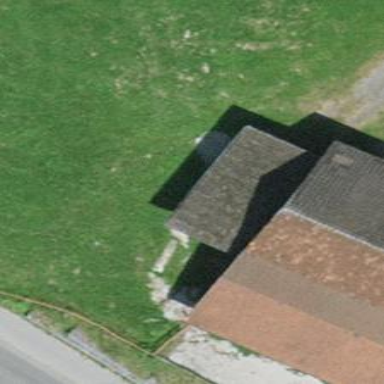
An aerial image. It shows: View of roof of building.